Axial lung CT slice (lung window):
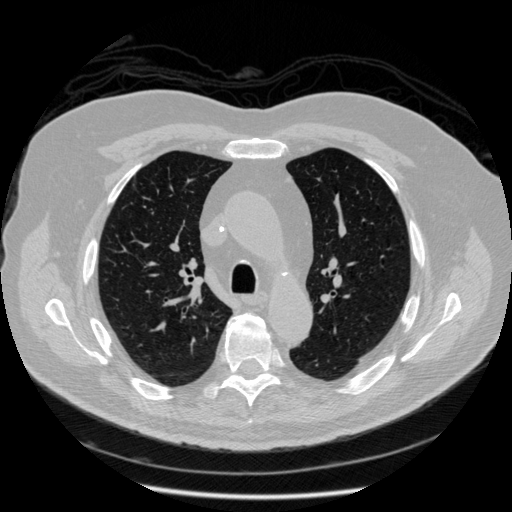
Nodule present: no